Question: I'm a newbie to R and struggling to solve this, I also attached my code below. Can you please have a look and show me where I messed up?
Thank you!!
> Create a list of n slots, each slot contains two elements:
1. a line of n1,..., n100
2. a five-dimensional vector with elements following normal distribution with mean 23 and sd 5

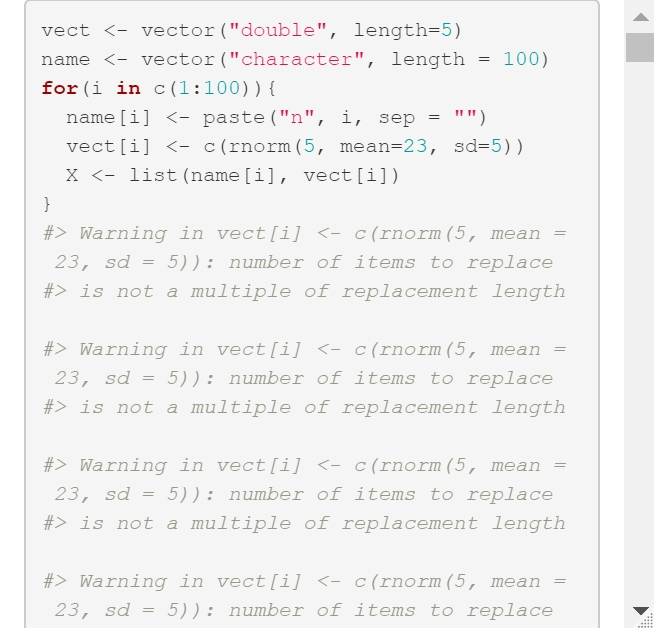
Answer: Try this:
'''
out <- lapply(1:100, function(x) rnorm(5, mean=23, sd=5))
out <- setNames(out, paste0('n', 1:100))
out[1:5]
#> $n1
#> [1] 31.43066 19.53338 23.65092 27.30282 23.80709
#>
#> $n2
#> [1] 21.56448 20.87976 15.50641 22.20882 18.94148
#>
#> $n3
#> [1] 29.73712 18.24457 18.71556 22.49429 18.73912
#>
#> $n4
#> [1] 18.38924 28.40927 17.70546 23.67700 22.10596
#>
#> $n5
#> [1] 30.31459 25.72874 25.87039 30.23306 23.21051
'''
<URL>